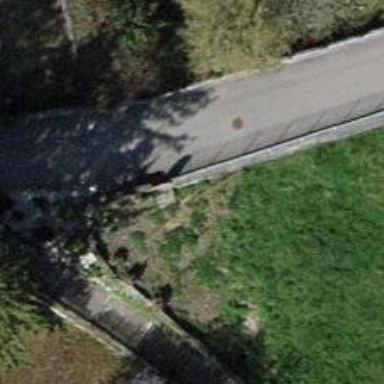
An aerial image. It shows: Gate.